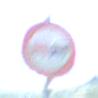
Verkehrszeichen: Ueberholverbot
Umgebung: Outdoor, Nature
Tageszeit: Night
Wetter: PartlyCloudy
Licht: Natural
Jahreszeit: NotSpecified
Kontrast: HighContrast